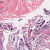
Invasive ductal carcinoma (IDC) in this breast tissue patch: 0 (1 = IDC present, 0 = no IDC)